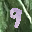
Label: 9